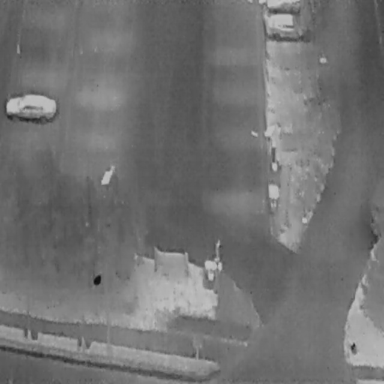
There are two Cars in the infrared image.